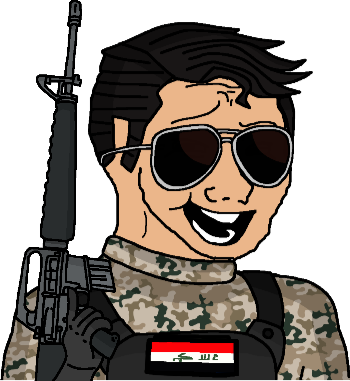
Label: 5_Smugjak